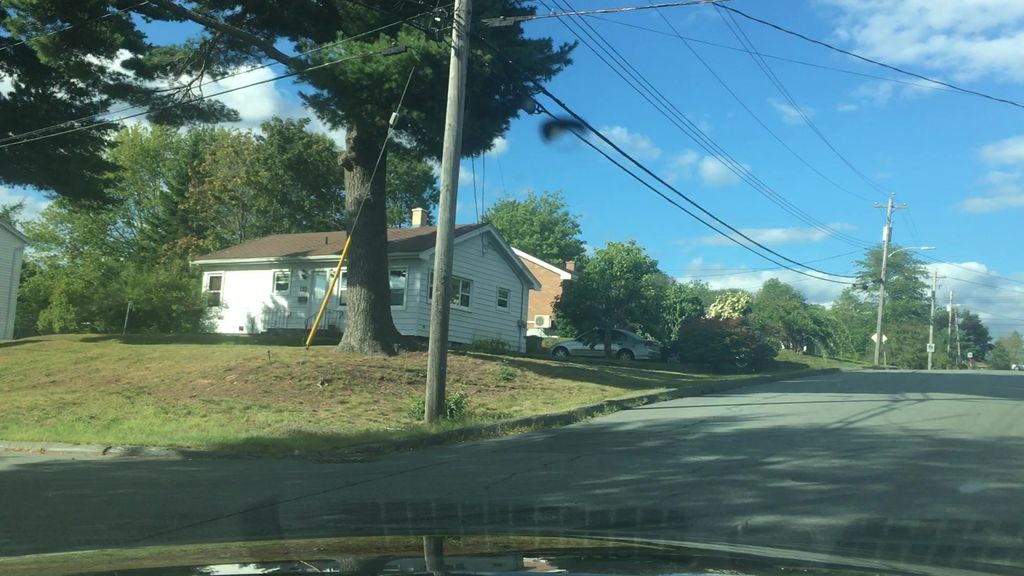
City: halifax